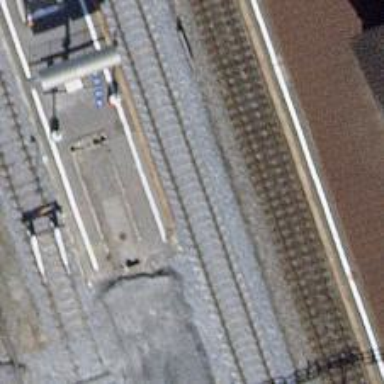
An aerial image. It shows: Railway stop with public transport stop position.